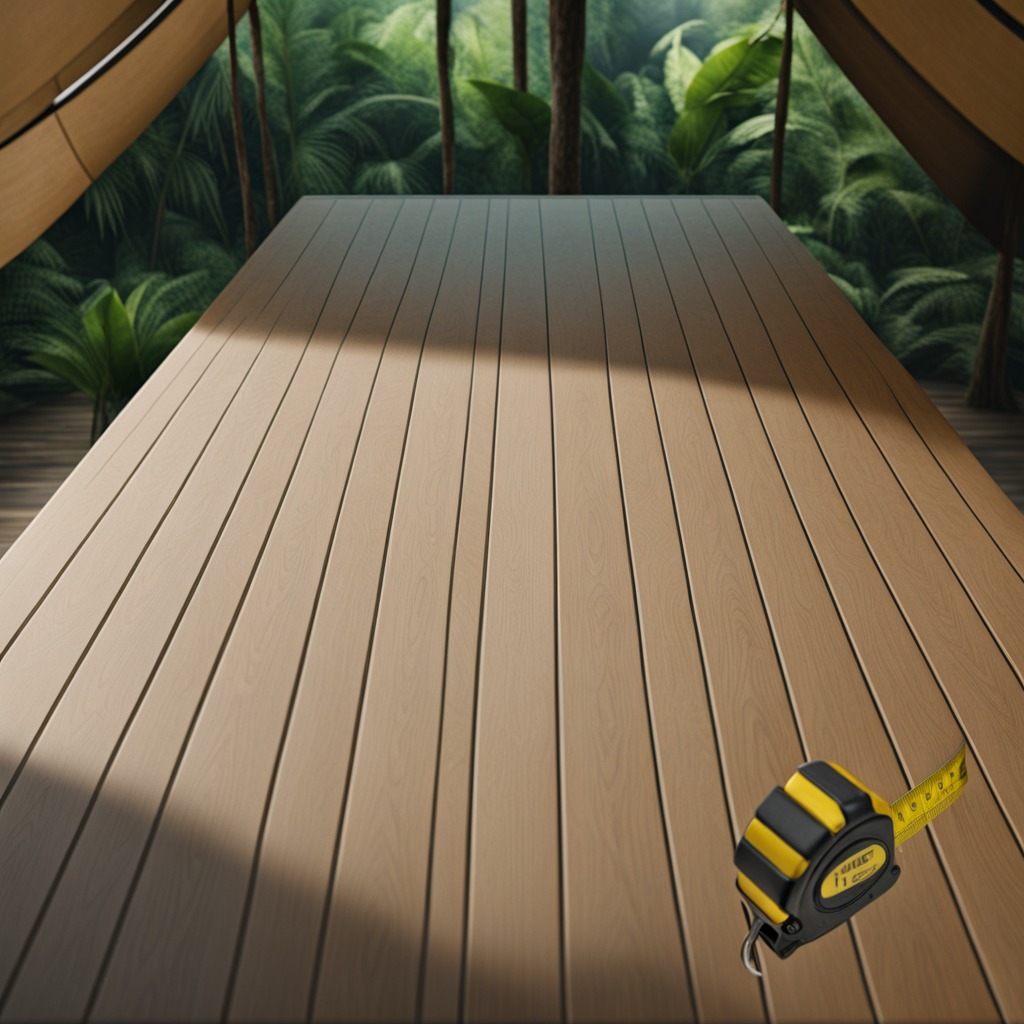
A measuring tape is lying on a wooden table inside a jungle field workshop tent.